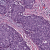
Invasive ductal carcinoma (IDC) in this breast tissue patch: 0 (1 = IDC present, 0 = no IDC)